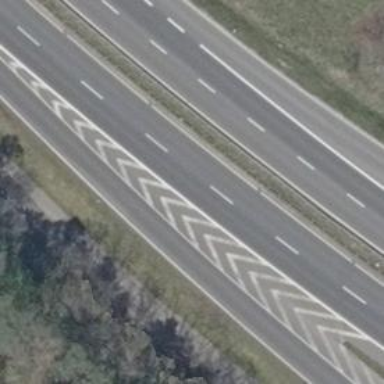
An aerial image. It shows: Asphalt road with primary link designation.